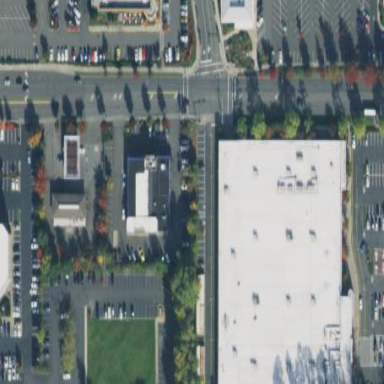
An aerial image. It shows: Retail area.